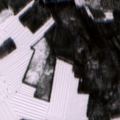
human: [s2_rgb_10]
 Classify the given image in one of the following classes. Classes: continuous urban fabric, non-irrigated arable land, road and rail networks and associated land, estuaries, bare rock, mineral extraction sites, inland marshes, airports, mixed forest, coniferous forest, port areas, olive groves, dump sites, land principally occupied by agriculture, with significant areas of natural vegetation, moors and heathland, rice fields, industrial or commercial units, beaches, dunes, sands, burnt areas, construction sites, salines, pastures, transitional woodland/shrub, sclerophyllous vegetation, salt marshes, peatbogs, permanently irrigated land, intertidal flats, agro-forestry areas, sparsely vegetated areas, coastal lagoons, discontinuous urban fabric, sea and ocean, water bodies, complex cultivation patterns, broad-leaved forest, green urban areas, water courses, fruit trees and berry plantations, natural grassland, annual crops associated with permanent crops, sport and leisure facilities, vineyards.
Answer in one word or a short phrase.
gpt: non-irrigated arable land, coniferous forest